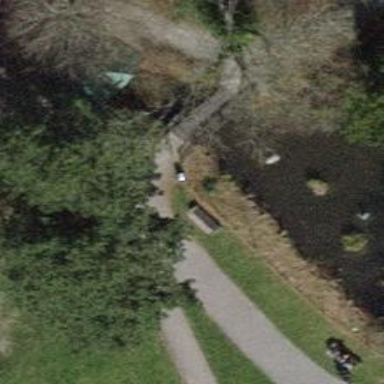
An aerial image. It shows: Brown bench.